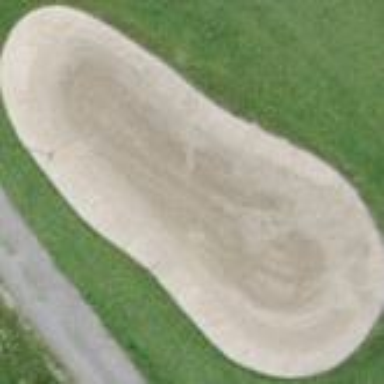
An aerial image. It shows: Golf bunker filled with sandy terrain.